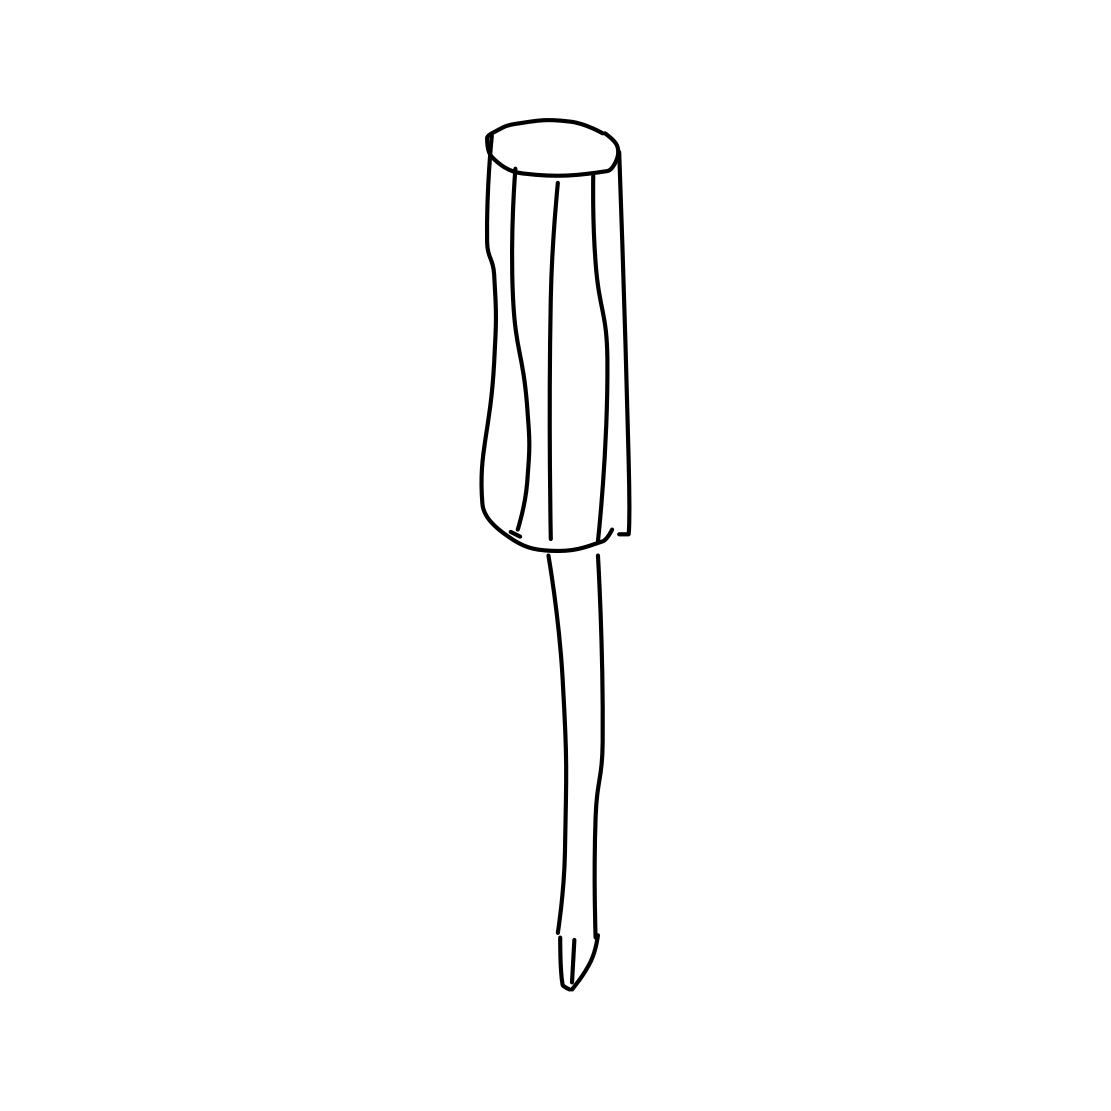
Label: screwdriver